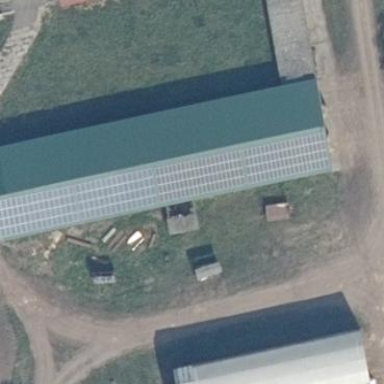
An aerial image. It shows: Building equipped with solar photovoltaic panel for generating electricity. The small installation is solar power generator.